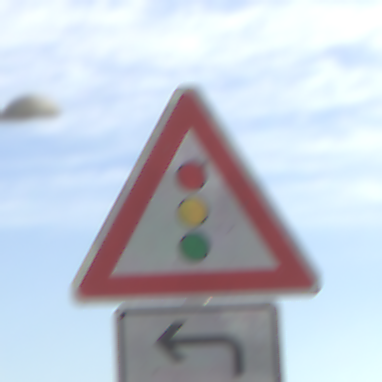
Verkehrszeichen: Lichtzeichenanlage
Zusatzzeichen unten: RichtungsangabeDurchPfeile2
Umgebung: Outdoor, Suburban
Tageszeit: MorningAfternoon
Wetter: PartlyCloudy
Licht: Natural
Jahreszeit: NotSpecified
Kontrast: HighContrast